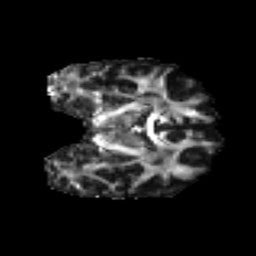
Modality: FA
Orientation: coronal
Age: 26
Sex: male
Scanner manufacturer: ge
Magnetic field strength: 3 T
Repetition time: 7.8 s
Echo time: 0.0608 s